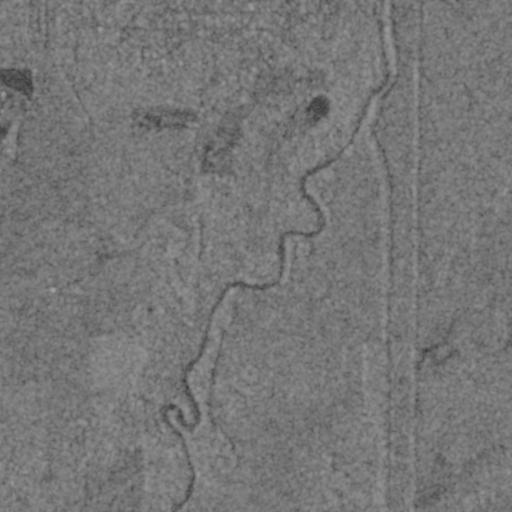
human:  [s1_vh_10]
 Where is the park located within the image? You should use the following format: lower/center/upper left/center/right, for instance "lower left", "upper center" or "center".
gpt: The park is located in the upper center of the image.
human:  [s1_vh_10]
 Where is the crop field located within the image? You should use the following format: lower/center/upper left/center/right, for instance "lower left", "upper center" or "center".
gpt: There is no crop field in the image.

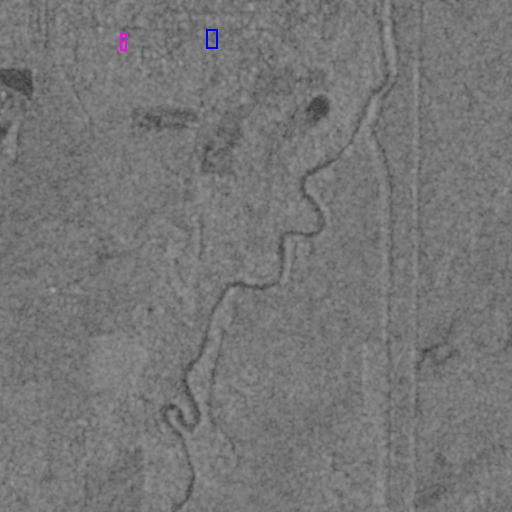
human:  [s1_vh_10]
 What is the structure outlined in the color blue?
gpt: The structure outlined in blue is a park.
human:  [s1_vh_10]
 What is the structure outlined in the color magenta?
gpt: The structure outlined in magenta is a building.
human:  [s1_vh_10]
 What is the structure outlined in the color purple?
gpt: There is no purple outline.